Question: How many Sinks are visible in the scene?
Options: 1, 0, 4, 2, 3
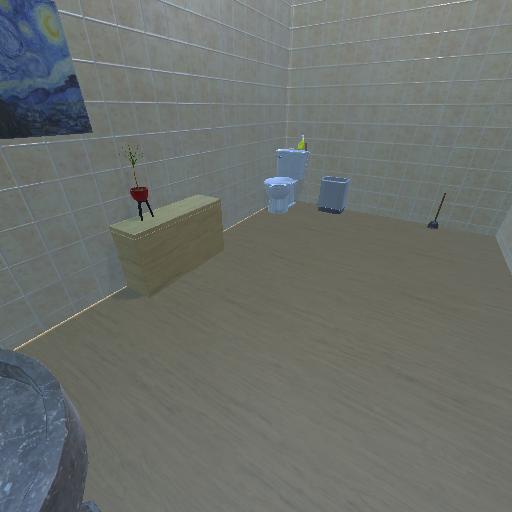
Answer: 1